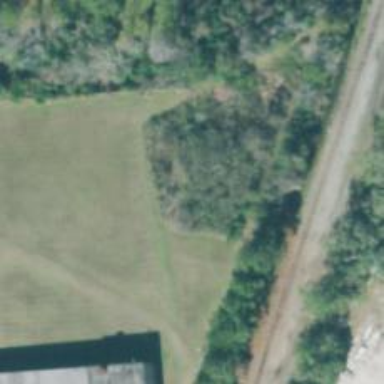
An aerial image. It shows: Abandoned railway spur.